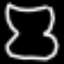
Label: hourglass